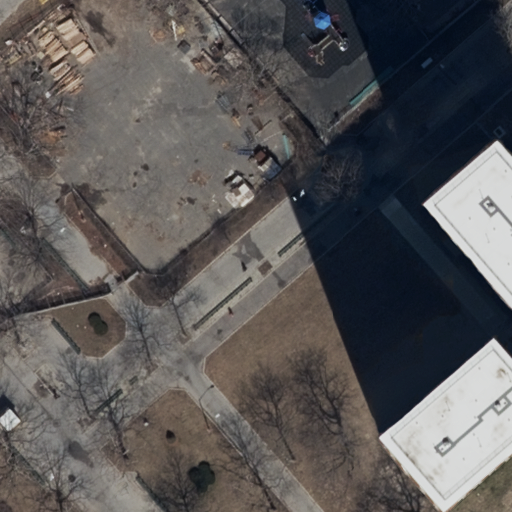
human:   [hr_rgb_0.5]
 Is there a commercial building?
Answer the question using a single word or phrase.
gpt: no

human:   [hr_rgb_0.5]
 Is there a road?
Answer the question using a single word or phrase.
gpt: yes

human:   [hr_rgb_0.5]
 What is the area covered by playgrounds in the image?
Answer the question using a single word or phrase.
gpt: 735m2

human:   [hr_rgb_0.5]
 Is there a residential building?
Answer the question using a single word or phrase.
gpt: yes

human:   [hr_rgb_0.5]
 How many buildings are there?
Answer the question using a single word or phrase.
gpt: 1

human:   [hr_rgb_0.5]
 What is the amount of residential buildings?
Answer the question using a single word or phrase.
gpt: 1

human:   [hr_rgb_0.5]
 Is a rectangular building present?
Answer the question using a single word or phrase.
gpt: no

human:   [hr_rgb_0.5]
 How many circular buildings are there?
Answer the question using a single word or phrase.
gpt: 0

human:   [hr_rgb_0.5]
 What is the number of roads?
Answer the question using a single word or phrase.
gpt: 5

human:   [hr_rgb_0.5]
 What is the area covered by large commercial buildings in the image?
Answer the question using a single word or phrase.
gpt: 0m2

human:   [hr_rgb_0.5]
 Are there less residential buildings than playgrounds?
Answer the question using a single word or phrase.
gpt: yes

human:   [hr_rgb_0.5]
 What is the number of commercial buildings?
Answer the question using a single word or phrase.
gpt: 0

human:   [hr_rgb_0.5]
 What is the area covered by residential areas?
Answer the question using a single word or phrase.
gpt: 477m2

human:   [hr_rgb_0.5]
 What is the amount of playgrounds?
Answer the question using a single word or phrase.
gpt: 3

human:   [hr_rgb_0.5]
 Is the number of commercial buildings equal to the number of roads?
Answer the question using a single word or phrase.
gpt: no

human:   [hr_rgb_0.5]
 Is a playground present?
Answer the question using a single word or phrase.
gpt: yes

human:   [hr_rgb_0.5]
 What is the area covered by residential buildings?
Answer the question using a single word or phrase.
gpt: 1561m2

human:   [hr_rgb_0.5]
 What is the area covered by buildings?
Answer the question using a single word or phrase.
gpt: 1561m2

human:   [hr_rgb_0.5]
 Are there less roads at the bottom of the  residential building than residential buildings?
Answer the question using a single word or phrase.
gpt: no

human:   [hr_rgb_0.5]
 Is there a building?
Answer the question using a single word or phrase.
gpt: yes

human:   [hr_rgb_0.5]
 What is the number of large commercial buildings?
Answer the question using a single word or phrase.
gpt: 0

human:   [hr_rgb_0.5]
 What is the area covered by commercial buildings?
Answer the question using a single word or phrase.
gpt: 0m2

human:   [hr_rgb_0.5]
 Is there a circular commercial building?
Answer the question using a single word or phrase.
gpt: no

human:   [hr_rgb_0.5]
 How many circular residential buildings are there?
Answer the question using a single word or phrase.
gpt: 0

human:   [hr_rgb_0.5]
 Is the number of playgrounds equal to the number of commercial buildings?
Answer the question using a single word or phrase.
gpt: no

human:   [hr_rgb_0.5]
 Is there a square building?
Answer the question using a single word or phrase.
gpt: no

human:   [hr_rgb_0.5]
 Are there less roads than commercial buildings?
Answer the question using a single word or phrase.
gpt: no

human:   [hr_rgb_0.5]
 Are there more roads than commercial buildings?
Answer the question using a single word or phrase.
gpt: yes

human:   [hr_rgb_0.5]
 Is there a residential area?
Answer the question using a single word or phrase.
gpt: yes

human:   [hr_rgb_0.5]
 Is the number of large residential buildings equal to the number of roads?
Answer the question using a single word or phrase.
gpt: no

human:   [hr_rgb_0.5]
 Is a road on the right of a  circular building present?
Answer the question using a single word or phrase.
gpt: no

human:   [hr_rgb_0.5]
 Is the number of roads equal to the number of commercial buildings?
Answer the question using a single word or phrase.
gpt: no

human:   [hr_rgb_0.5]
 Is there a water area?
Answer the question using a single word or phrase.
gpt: no

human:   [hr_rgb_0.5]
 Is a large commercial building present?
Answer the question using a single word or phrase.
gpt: no

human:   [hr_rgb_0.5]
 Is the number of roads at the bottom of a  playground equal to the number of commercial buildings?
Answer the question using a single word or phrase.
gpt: no

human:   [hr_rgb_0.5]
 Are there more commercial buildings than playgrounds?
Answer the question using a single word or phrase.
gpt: no

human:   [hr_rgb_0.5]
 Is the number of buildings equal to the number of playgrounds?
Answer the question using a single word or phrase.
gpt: no

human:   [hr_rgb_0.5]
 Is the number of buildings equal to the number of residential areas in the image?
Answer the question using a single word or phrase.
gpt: yes

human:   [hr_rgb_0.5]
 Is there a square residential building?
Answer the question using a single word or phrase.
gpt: no

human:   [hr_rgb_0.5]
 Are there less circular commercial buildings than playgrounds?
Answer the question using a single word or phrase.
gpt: yes

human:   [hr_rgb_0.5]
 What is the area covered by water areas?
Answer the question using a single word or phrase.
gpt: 0m2

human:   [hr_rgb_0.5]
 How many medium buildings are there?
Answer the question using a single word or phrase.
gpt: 0

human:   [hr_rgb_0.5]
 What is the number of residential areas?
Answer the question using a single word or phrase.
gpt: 1

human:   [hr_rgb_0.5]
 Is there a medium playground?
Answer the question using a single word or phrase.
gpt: no

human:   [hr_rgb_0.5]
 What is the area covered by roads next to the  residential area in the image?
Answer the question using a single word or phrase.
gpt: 0m2

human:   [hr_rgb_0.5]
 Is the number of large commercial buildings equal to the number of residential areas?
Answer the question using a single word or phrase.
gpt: no

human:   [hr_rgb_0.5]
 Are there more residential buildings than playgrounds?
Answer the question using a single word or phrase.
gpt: no

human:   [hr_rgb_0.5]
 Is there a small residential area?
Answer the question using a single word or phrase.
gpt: no

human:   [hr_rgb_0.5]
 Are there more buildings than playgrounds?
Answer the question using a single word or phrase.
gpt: no

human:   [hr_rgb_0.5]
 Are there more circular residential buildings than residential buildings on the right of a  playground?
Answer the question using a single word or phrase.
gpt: no

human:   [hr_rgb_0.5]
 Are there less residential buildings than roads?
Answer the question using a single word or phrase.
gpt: yes

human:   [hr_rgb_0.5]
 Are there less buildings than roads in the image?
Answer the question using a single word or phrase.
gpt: yes

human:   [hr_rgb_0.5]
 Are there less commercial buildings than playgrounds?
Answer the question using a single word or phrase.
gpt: yes

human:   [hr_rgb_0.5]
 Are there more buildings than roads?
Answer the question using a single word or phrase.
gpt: no

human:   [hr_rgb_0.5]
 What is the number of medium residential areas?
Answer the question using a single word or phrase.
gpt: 1

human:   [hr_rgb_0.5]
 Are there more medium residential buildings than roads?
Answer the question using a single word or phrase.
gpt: no

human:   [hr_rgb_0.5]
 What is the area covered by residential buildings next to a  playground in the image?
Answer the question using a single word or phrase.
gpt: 1561m2

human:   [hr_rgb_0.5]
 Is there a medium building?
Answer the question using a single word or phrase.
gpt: no

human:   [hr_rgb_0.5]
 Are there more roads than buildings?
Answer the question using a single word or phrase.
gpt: yes

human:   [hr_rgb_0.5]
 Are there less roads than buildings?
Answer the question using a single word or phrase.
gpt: no

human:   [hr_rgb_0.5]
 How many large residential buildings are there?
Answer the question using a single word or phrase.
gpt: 1

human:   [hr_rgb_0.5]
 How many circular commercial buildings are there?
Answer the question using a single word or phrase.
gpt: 0

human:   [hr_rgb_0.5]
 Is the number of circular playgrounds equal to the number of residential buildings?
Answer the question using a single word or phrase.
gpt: no

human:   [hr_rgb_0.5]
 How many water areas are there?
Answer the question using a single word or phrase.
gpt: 0